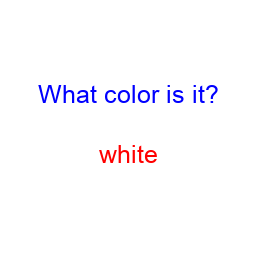
Color: red
Color name shown: white
Background color: white
Question text color: blue